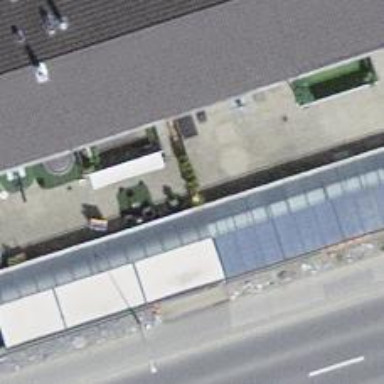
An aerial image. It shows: Supermarket.